Aerial crown-view tile of a tropical tree (Barro Colorado Island, Panama), acquired 20250317:
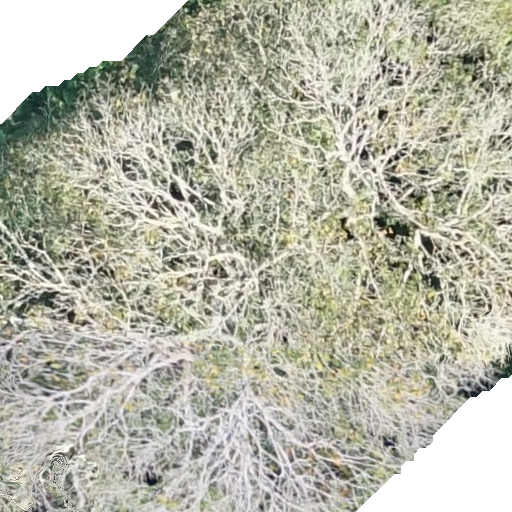
Species: Dipteryx oleifera
GBIF accepted scientific name: Dipteryx oleifera
Crown area: 501.441 m²